Field crop: tomato
Growth stage: 2
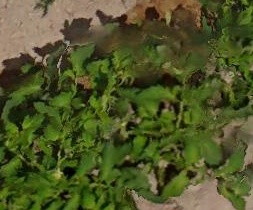
Species: tomato